Question: I am new to MVC. I have installed NuGet extension when i had installed MVC 4. After that i had run cleaner because of that i think temp files have been deleted. Now when i am trying to add any new MVC 4 Project it shows me following :

I have uninstalled but still facing the same problem, please help me how can come out of this.
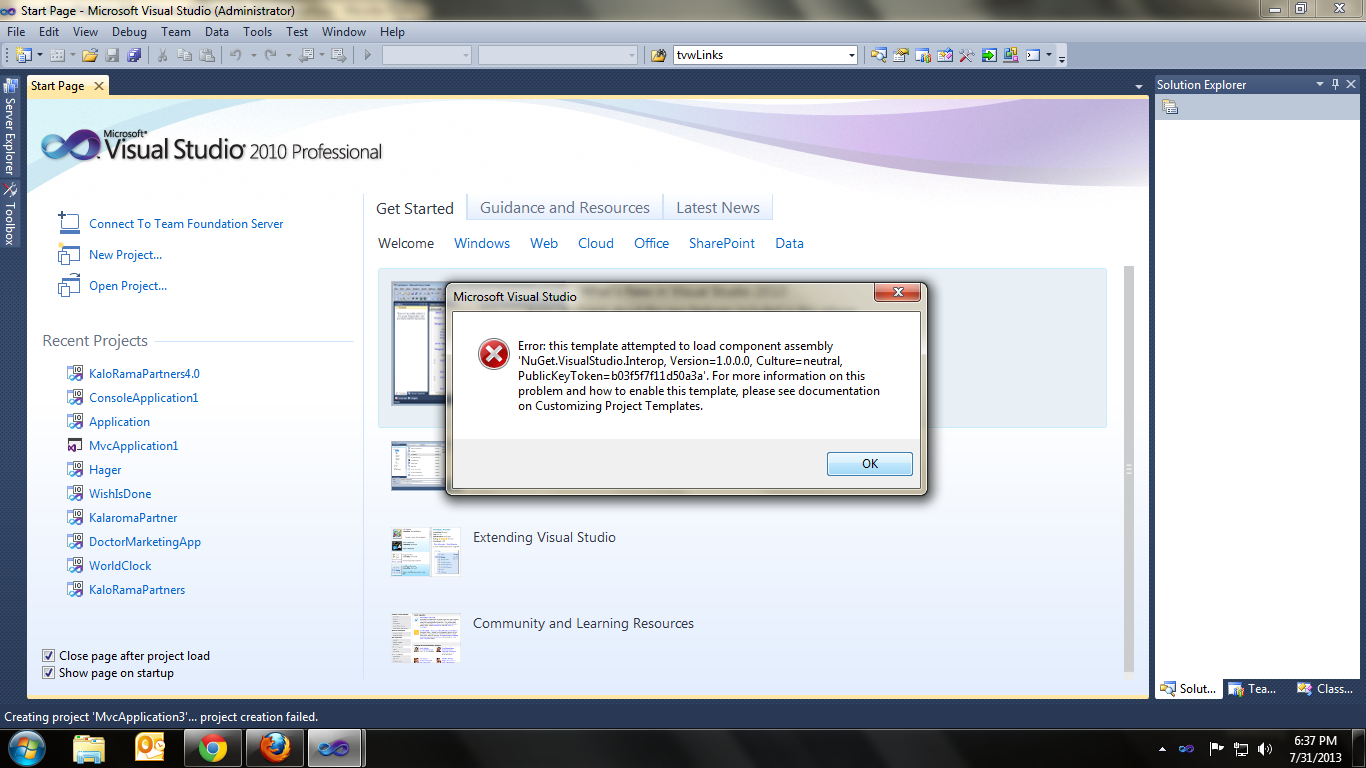
Answer: For some reason, the nuget package manager is not always installed by default. I came across this problem a few times already.
What you want to do is this.
: You need to unistall , you did this already, you can try this again, just to be sure :)
: after you unistall npm, you need to install it again to use it (ofc). There are several ways to install npm:
- 1) install it under - 2) GOTO <URL>, search the install nuget link and click
on it, downlaod the .vsix file and install in on your visual studio
: after the installation, close and re-open visual studio, hopefully you will never get that error again.